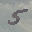
Label: 5